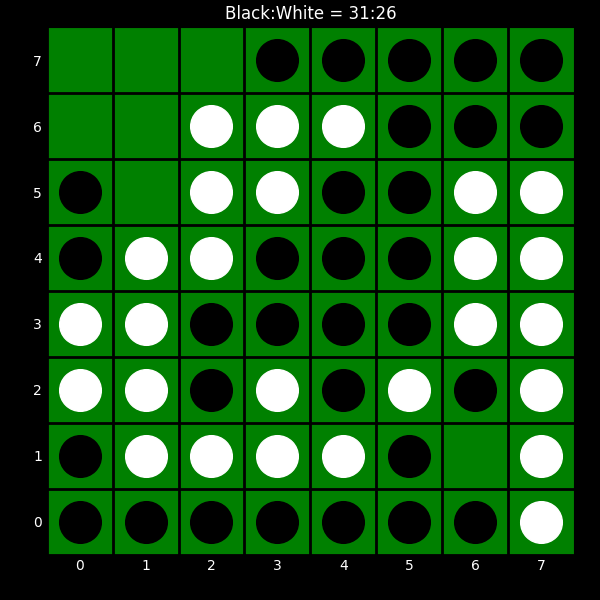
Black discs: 31
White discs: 26